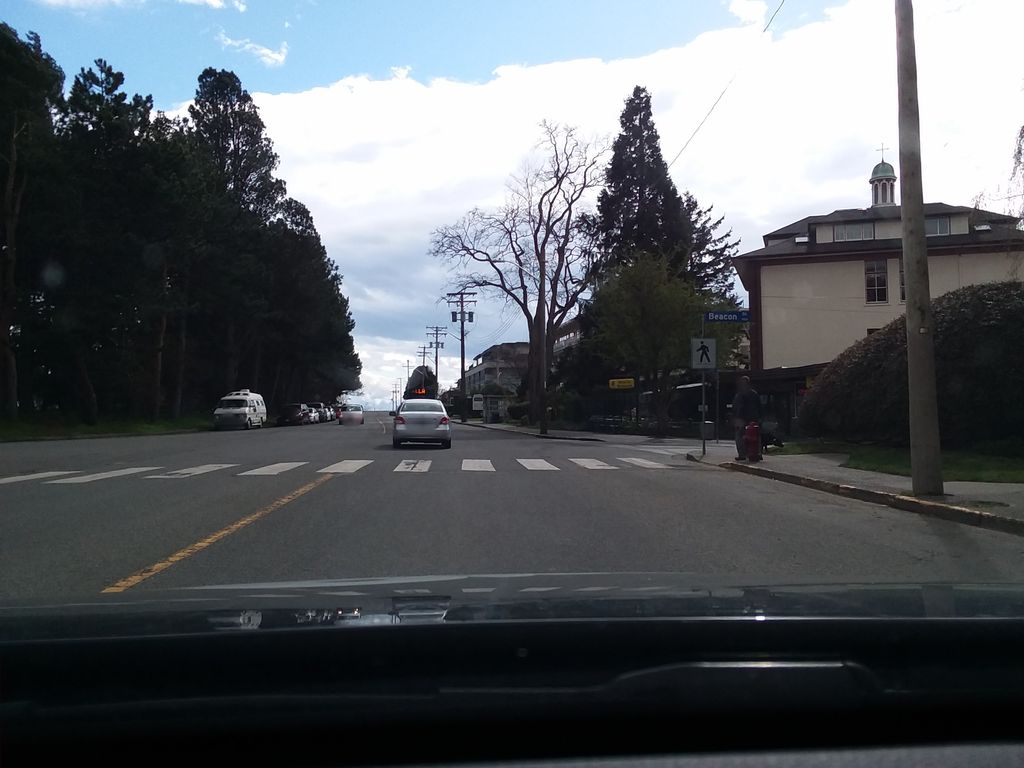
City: victoria